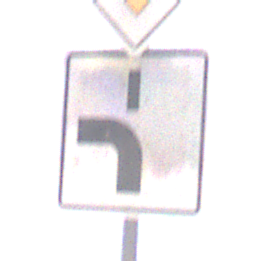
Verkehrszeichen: VerlaufVorfahrtsstrasse5
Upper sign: Vorfahrtsstrasse
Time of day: Midday
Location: Outdoor (Nature)
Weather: Clear
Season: NotSpecified
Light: Natural